Question: I came across following graph layout proposed in the paper <URL> :

The big blocks that are visible are nodes themselves (A sort of composite node of a sub-graph).
I see that the edges are some sort of curves which seem to not intersect too much among themselves. Also, the nodes and edges don't intersect among themselves. Paper doen't talk about it btw.
I was hoping to implement this visualization. I have following doubts:
Q1. Is this some specific algorithm to arrange Nodes-Edges so that the graph , as shown in this paper ? Any other algorithm in general ?
Q2. Is there some special algorithm for the curved edges shown above as well ?
It would be great if someone could figure out the exact algorithm in the above figure visually, but some general similar algorithm should also do.
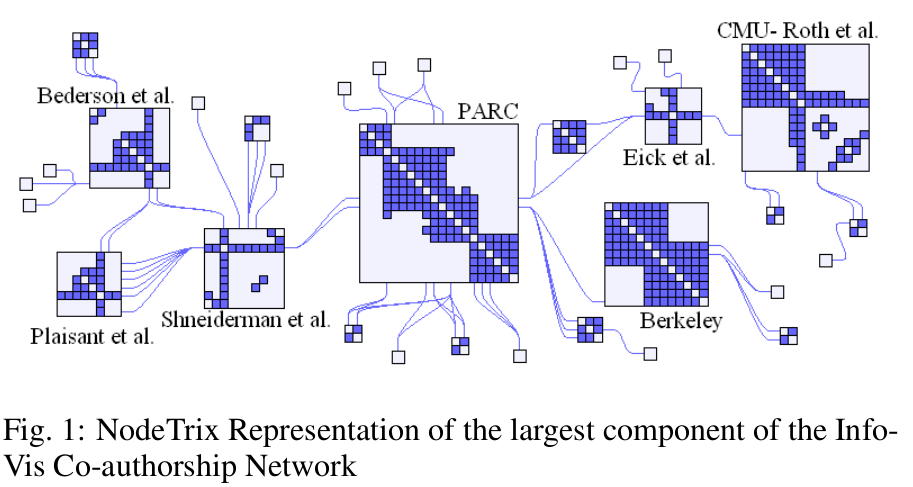
Answer: One algorithm is <URL>.
To be honest, I suspect that the shown graph is manually laid out.
In the example all nodes are square boxes, and the edges start/end diagonal to the sides of the boxes. A way to to this could be
1. Place boxes using force-direction (or likely some customized version of it, forces depend on the size of the box)
2. Imagine a "guide-edge" going directly between the centers of the boxes
3. Calculate the the places where the guide-edge intersects the boxes, and use that as the start/end points of the real, drawn edge.
4. Make the real edge start diagonal to the sides, and use bezier curves to draw the curve.
You probably want to represent this as some vector format, that has <URL>.